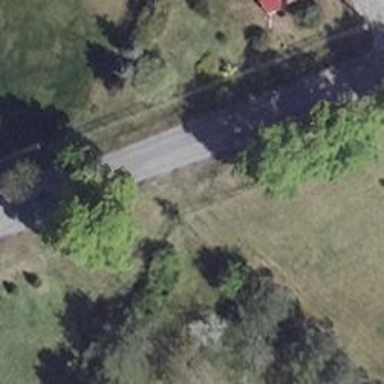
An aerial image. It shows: Secondary road with asphalt surface.